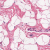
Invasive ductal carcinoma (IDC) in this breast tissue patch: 0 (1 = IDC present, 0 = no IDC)